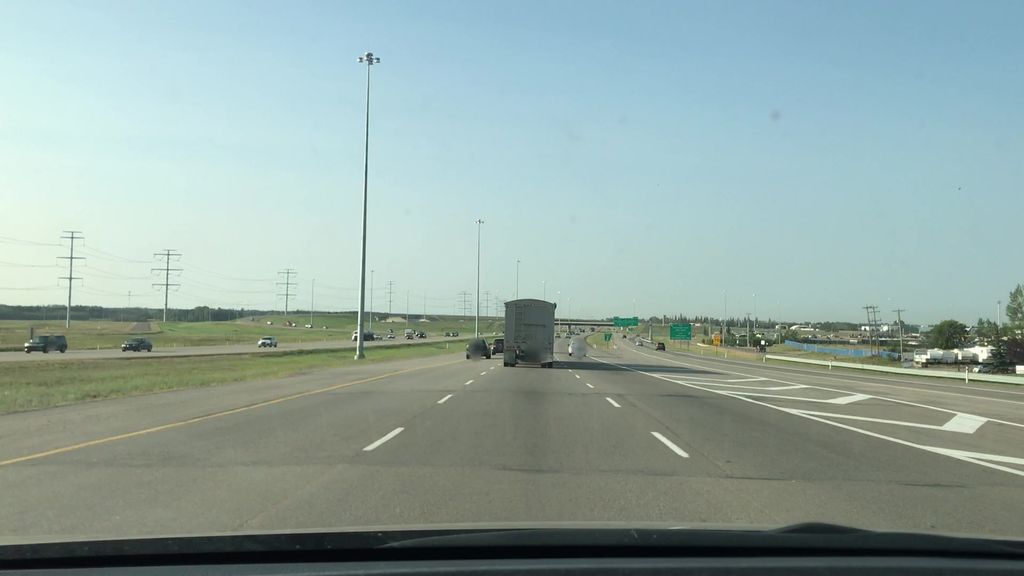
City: edmonton